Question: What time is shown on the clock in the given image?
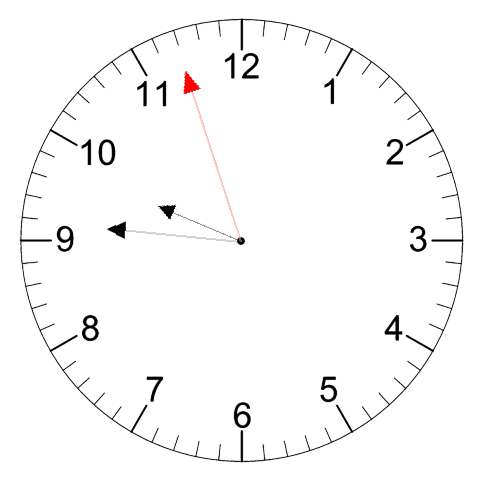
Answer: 09:45:57